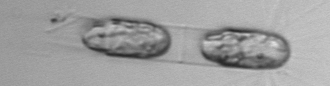
Label: Corethron_hystrix